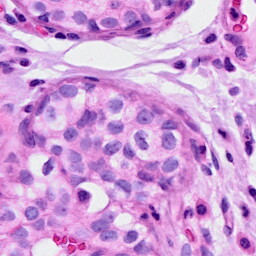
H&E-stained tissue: Breast